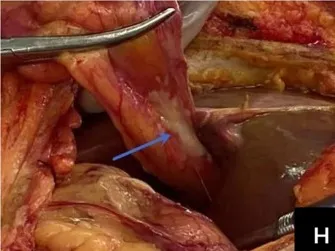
Examinations and histopathological results during work-up of the patient. Exploratory laparotomy showed three metastatic nodules in the peritoneal cavity, including one nodule on the ligamentum teres hepatis.
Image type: medical_photograph (other_medical_photograph)